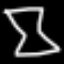
Label: hourglass